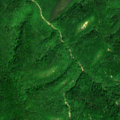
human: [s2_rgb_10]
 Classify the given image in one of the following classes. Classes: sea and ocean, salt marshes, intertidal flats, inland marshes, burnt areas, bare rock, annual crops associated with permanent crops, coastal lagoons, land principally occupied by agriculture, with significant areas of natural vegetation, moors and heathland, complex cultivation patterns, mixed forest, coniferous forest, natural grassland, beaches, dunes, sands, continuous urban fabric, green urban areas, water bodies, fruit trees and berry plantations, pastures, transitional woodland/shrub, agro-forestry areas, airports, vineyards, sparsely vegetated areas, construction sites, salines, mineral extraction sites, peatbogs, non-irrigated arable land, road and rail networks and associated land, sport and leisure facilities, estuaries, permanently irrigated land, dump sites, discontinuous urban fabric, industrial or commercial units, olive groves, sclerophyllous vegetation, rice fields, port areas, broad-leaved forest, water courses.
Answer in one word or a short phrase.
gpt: broad-leaved forest